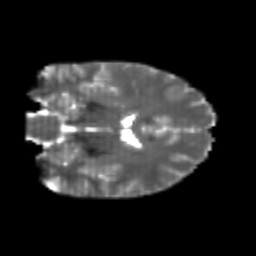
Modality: T2w
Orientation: coronal
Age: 22
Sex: male
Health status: healthy
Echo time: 0.074 s